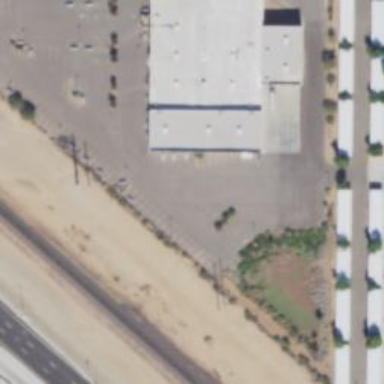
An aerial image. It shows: Commercial building.